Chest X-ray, AP view. Patient: 64 years old, sex M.
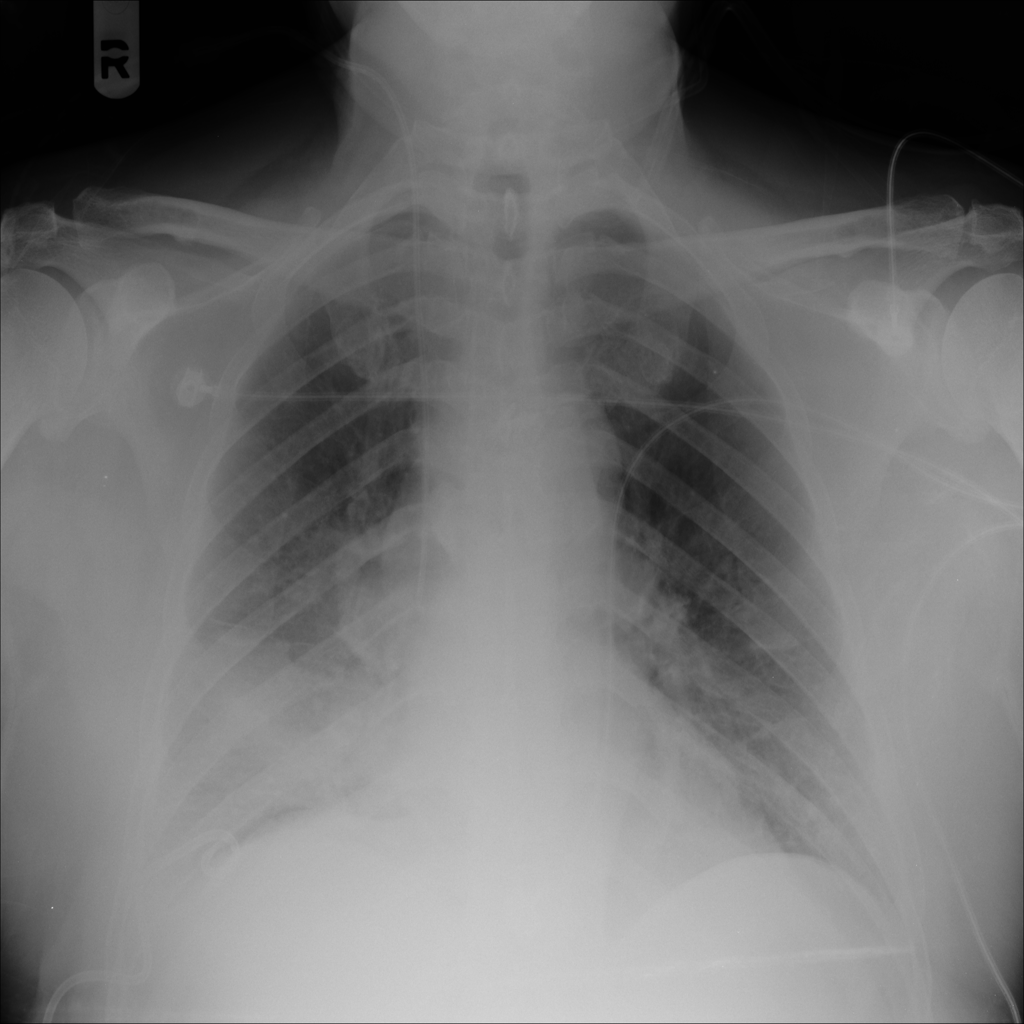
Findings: Pneumothorax